Aerial crown-view tile of a tropical tree (Barro Colorado Island, Panama), acquired 20250414:
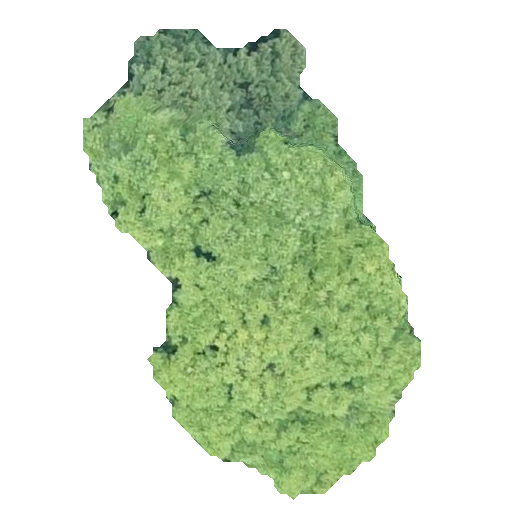
Species: Astronium graveolens
GBIF accepted scientific name: Astronium graveolens
Crown area: 147.472 m²